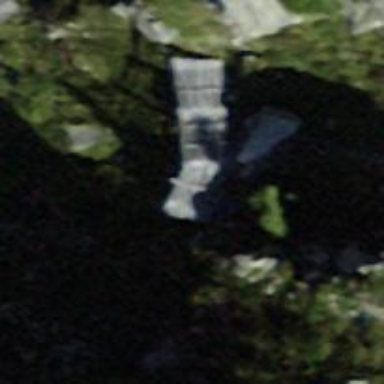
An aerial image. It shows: Structure designed for avalanche protection.